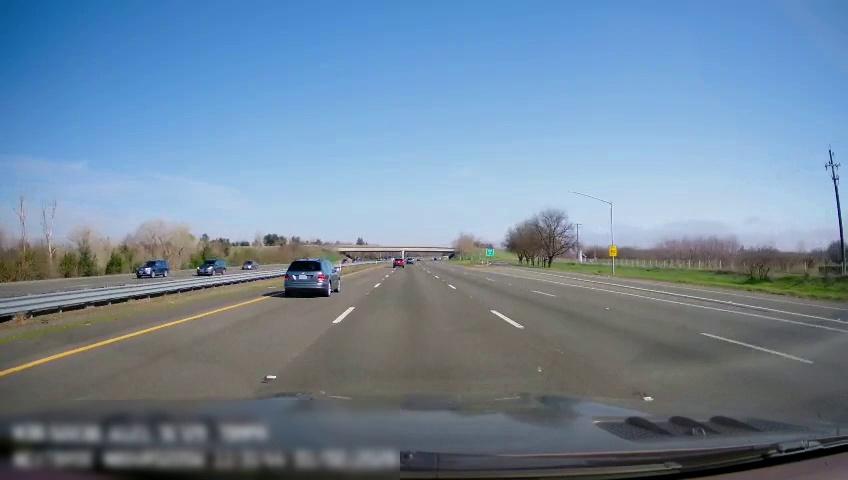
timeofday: Day
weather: Sunny
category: Drivable Space
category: Drivable Space
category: Vehicles | SUV
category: Vehicles | SUV
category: Vehicles | SUV
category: Vehicles | Car
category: Vehicles | SUV
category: Vehicles | SUV
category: Lanes | Current Lane
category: Lanes | Current Lane
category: Lanes | Alternate Lane
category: Lanes | Alternate Lane
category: Lanes | Alternate Lane
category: Lanes | Alternate Lane
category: Lanes | Alternate Lane
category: Traffic | Signs